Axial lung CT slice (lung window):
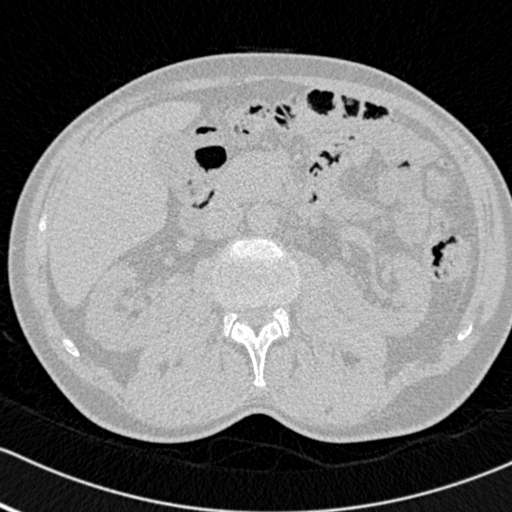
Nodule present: no